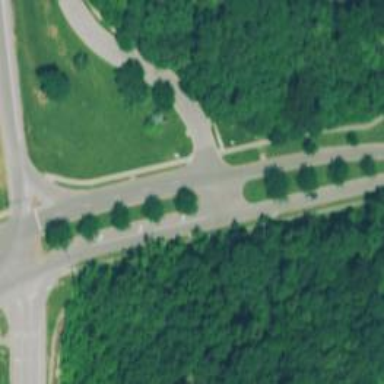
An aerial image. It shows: Crossing on cycleway.